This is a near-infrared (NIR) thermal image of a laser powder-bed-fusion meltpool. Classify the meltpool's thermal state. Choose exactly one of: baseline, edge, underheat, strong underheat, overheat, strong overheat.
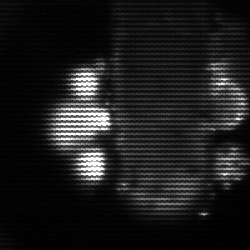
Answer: strong underheat